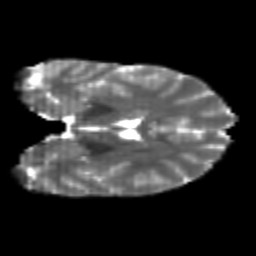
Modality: T2w
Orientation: coronal
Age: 21
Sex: female
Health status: healthy
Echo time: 0.074 s